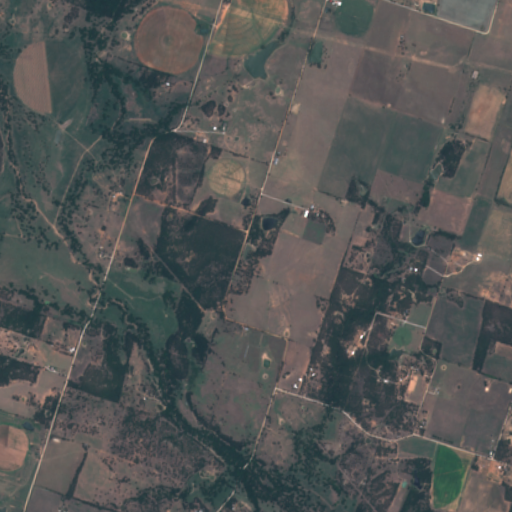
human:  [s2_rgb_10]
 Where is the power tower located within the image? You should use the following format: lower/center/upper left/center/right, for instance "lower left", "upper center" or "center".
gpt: The power tower is located in the upper right of the image.
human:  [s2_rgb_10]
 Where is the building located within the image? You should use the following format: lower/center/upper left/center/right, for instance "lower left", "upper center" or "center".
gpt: The building is located in the upper right of the image.
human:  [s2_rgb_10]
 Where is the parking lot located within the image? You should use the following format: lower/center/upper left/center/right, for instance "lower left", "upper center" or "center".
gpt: There is no parking lot in the image.